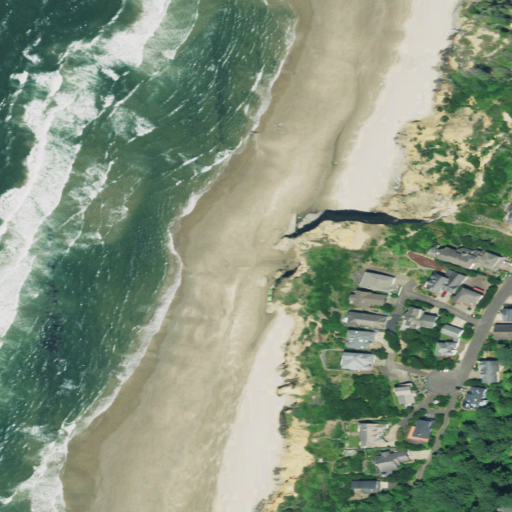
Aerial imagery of cape in Oregon named Schooner Point containing open water, barren land, medium intensity development, herbaceous wetlands, low intensity development, grassland, open development, and evergreen forest